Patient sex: M
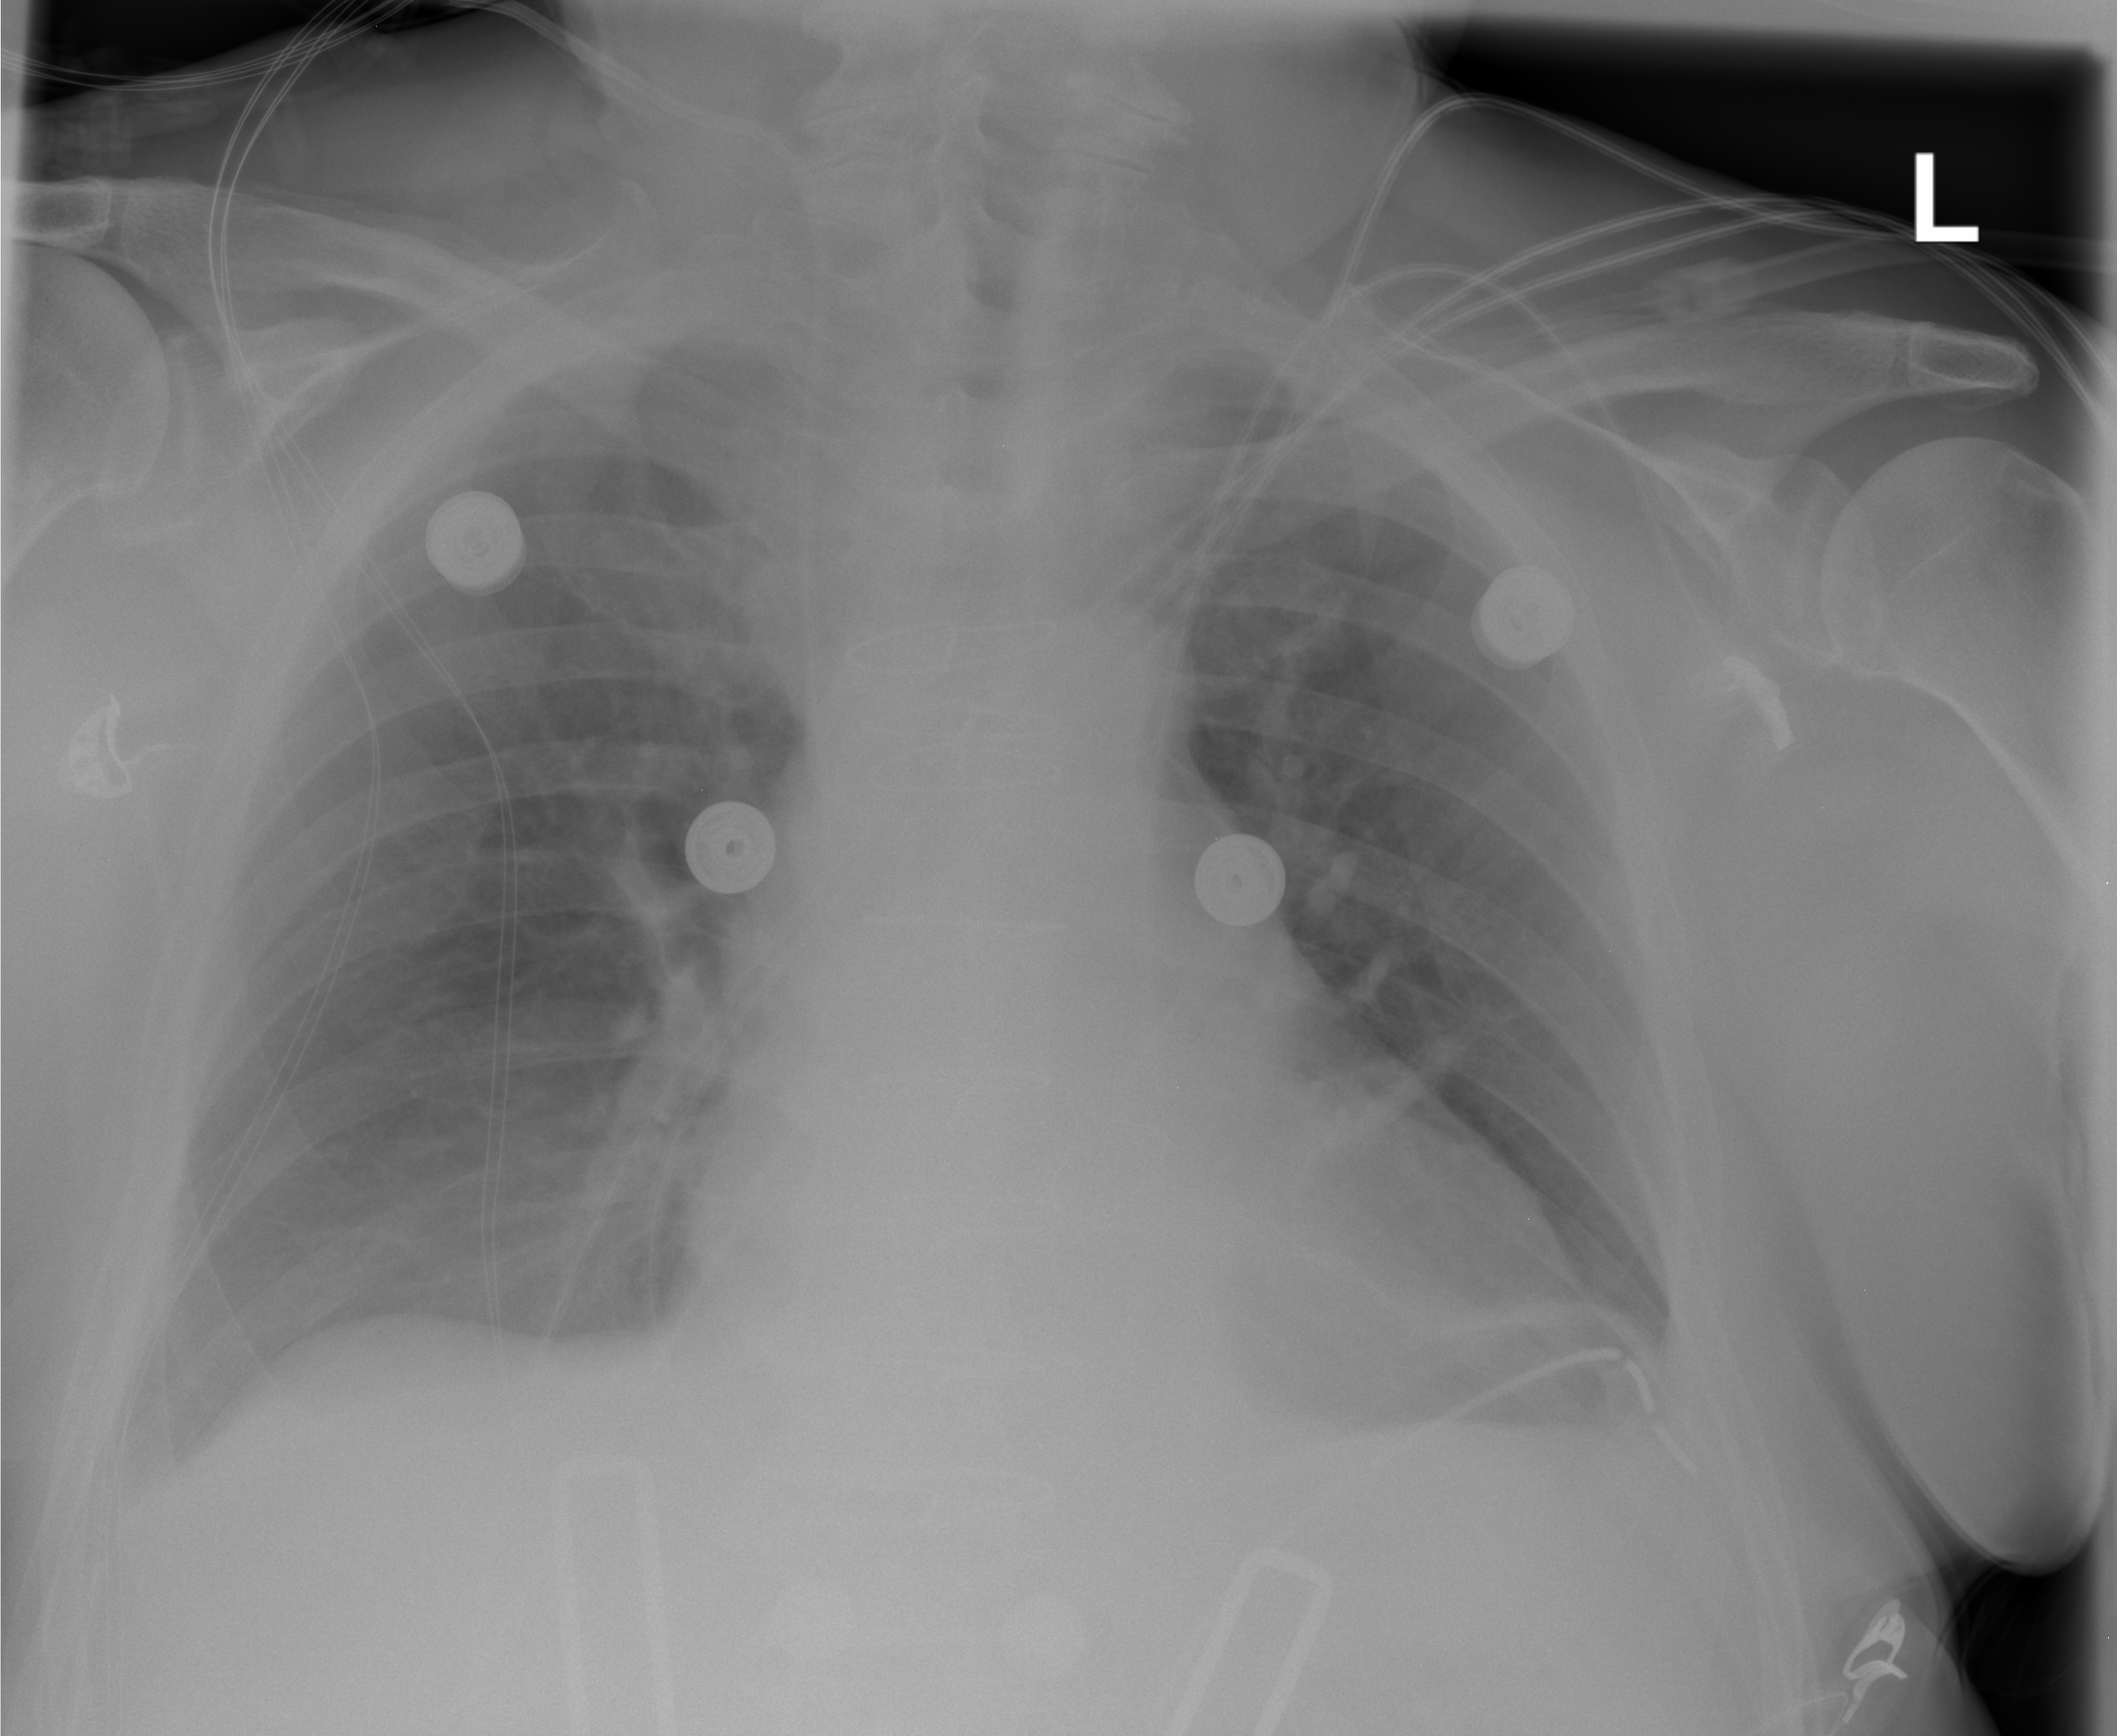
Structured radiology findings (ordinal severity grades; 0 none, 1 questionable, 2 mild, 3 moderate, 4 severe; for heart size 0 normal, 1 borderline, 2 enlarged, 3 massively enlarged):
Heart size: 1
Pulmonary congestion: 0
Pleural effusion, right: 0
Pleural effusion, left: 2
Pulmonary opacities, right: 0
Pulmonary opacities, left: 0
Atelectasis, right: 0
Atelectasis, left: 2